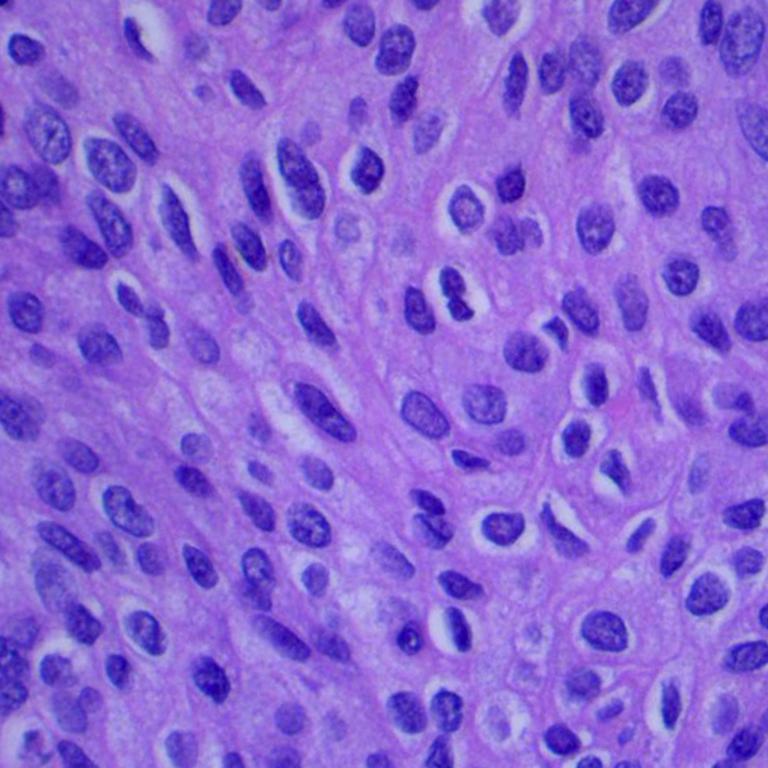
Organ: lung
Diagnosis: squamous carcinomas